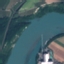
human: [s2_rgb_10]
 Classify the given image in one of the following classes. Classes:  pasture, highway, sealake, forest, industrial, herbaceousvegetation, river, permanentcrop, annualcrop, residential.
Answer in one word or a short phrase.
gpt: River